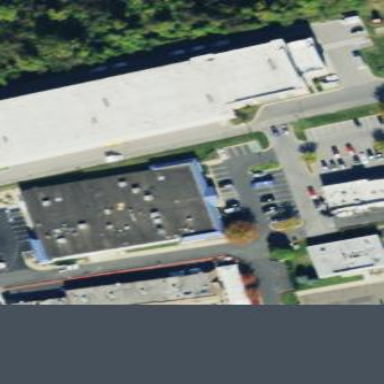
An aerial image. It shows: Commercial building used for self-storage.